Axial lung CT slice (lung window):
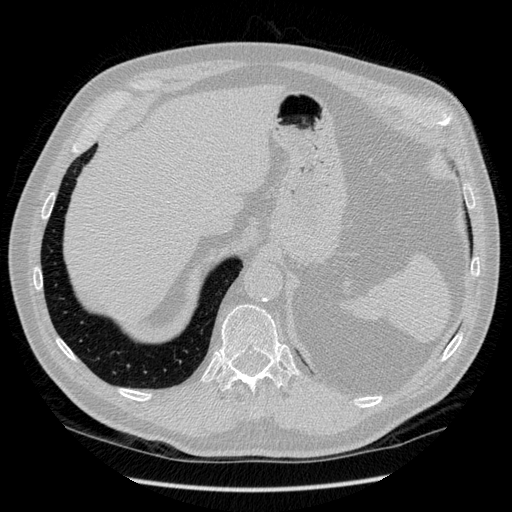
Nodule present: no